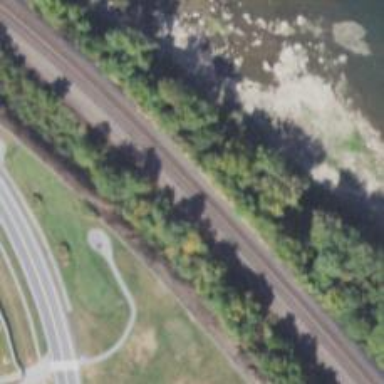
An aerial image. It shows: Railway track.